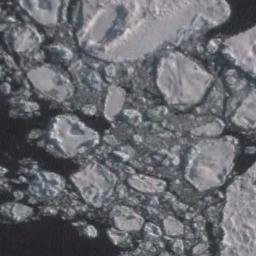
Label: sea_ice